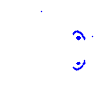
Particle: kaon